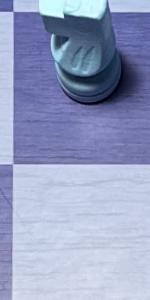
Label: Empty